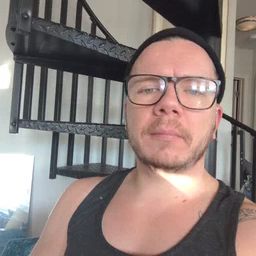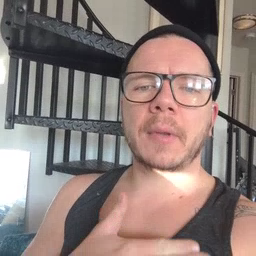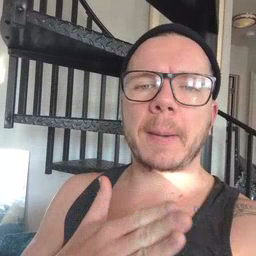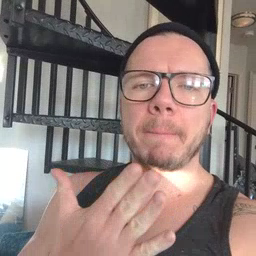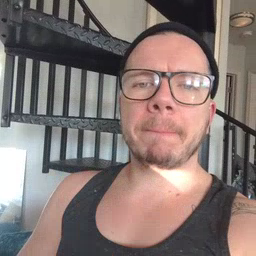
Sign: happy